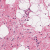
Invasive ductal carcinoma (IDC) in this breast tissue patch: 0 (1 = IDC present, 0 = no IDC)